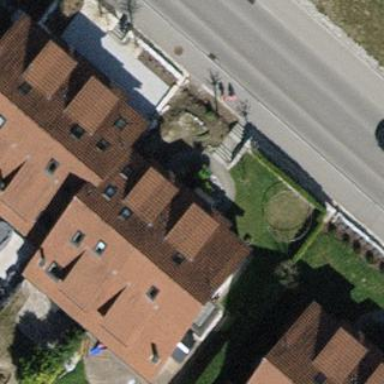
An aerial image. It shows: Semidetached house.